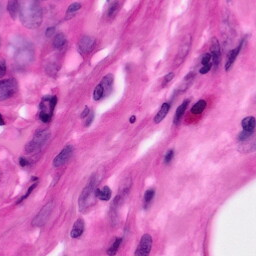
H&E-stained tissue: Pancreatic